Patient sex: M
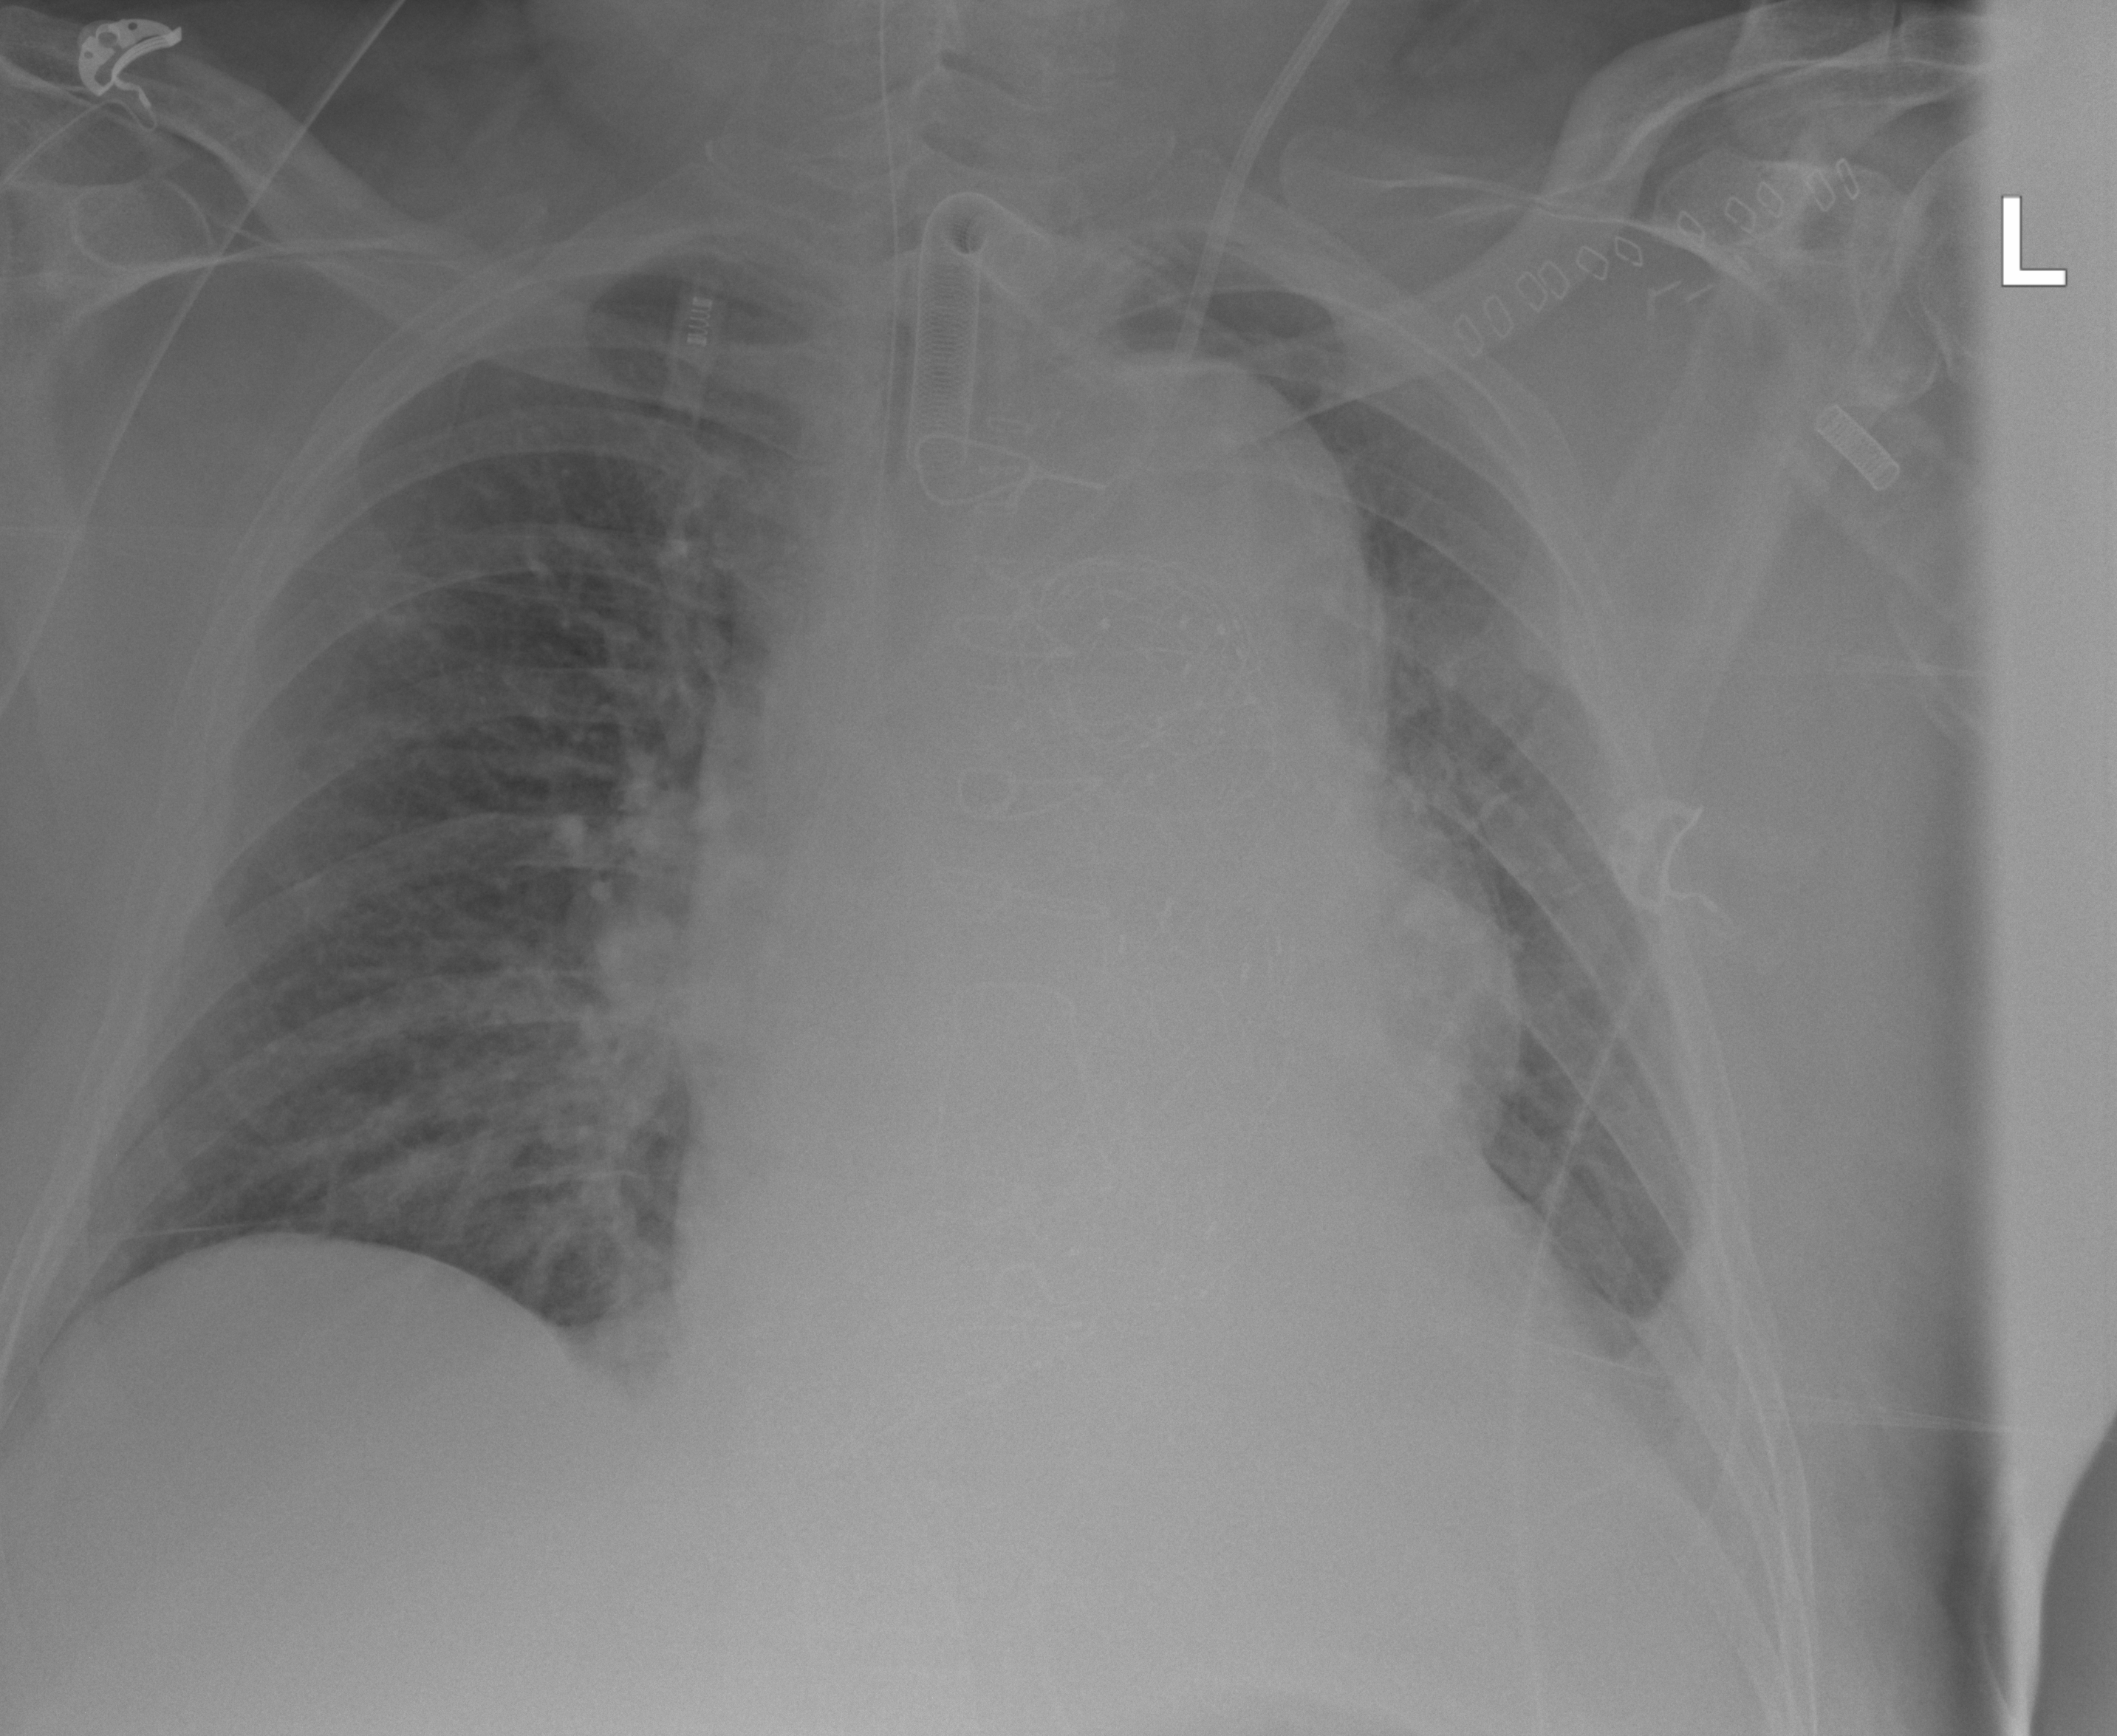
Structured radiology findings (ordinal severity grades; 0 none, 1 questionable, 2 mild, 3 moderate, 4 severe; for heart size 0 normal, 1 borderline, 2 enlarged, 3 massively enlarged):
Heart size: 2
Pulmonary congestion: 2
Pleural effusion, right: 0
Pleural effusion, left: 2
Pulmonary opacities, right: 2
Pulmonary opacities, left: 2
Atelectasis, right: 0
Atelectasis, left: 0